Question: I'm trying to work with datatables and server-side processing. This is what I have in my view:
'''
<table id="datatables" class="display">
<thead>
<tr>
<th>Your Name</th>
<th>Date and Time</th>
<th>Actions</th>
</tr>
</thead>
<tbody>
</tbody>
</table>
<script>
$(document).ready( function () {
// DATATABLES CONFIGURATION
$('#datatables').dataTable( {
"bProcessing": true,
"bServerSide": true,
"sAjaxSource": "results/loadReportsAction"
} );
});
</script>
'''
In my ResultsController :
'''
public function loadReportsAction() {
$this->_helper->layout->disableLayout();
$this->_helper->viewRenderer->setNoRender();
$row = array();
$output = array(
"iTotalRecords" => 34,
"iTotalDisplayRecords" => 34,
"aaData" => array()
);
$sessions = SessionQuery::create()->findByQuizId(3);
foreach($sessions as $session){
$row[] = "test";
$row[] = "test2";
$row[] = "test3";
$output['aaData'][] = $row;
$row = array();
}
echo json_encode( $output );
}
'''
As you can see I just try to load strings like "test", "test2", ... .
I first want to make the data loading right and then create the filtering, sorting, ... .
When I load this I just get this error:
> DataTables warning (table id = 'datatables'): DataTables warning: JSON data from server could not be parsed. This is caused by a JSON formatting error.
This is what I get in my response:

Or check it <URL> .
He just shows the existing HTML but not the json that was sent.
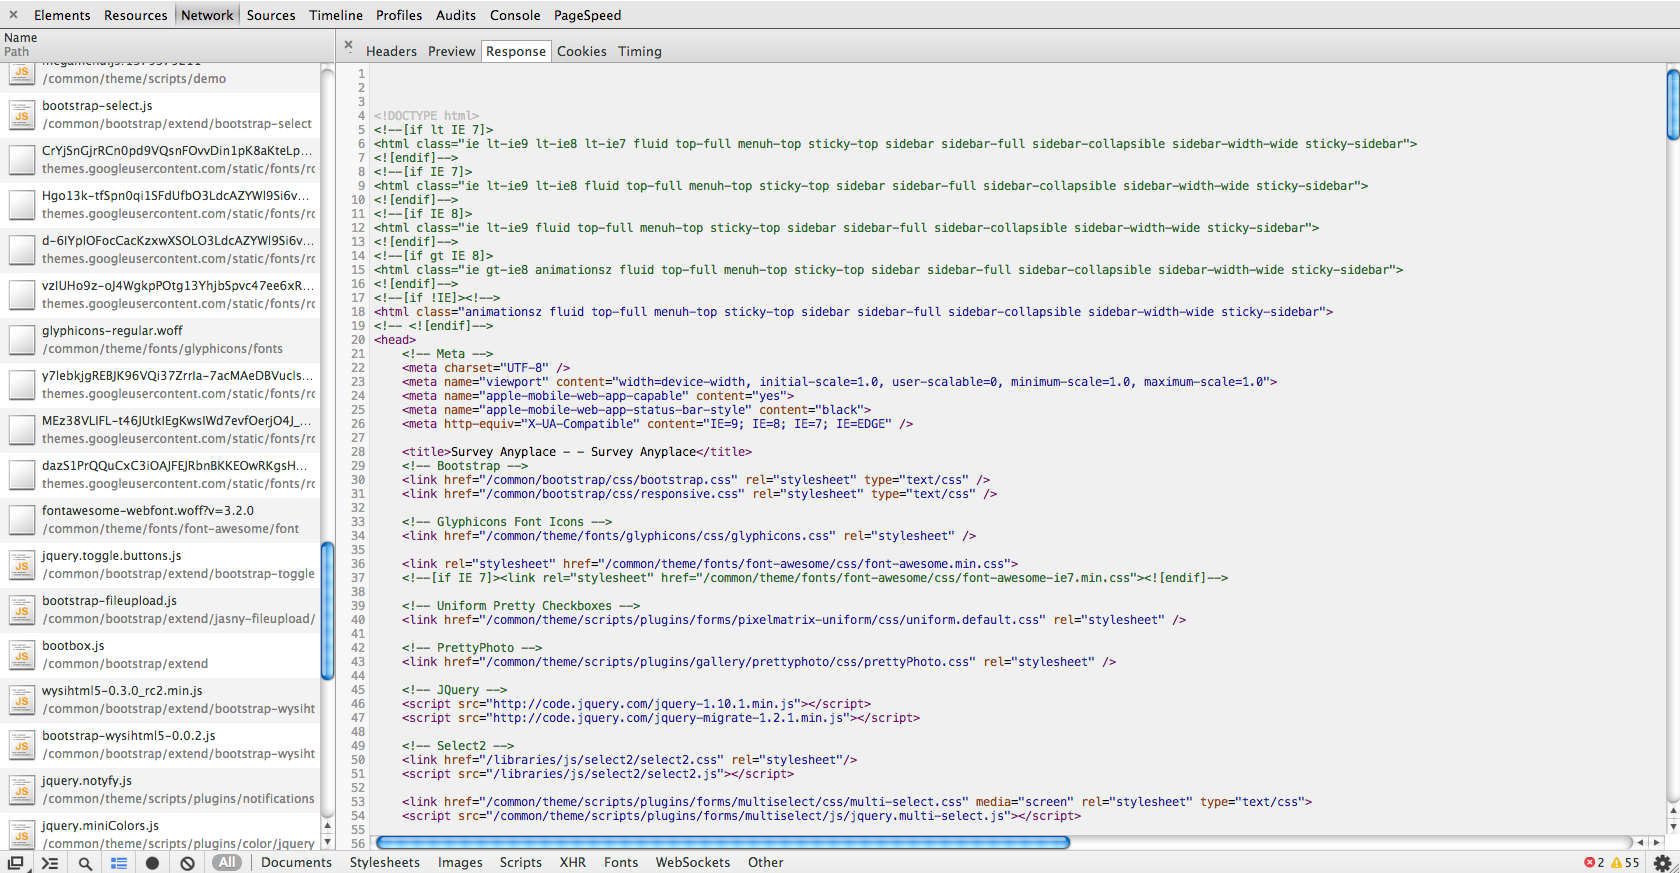
Answer: There is a action helper <URL> to output json which will handle both disabling layout and sending data as json with correct headers.
I don't see anything wrong in your code but I suggest you do this
'''
<table id="datatables" class="display">
<thead>
<tr>
<th>Your Name</th>
<th>Date and Time</th>
<th>Actions</th>
</tr>
</thead>
<tbody>
</tbody>
</table>
<script>
$(document).ready( function () {
// DATATABLES CONFIGURATION
$('#datatables').dataTable( {
"bProcessing": true,
"bServerSide": true,
"sAjaxSource": "results/load-reports"// Change this line
} );
});
</script>
public function loadReportsAction() {
$this->_helper->layout->disableLayout();// Comment this line
$this->_helper->viewRenderer->setNoRender();// Comment this line
$row = array();
$output = array(
"iTotalRecords" => 34,
"iTotalDisplayRecords" => 34,
"aaData" => array()
);
$sessions = SessionQuery::create()->findByQuizId(3);
foreach($sessions as $session){
$row[] = "test";
$row[] = "test2";
$row[] = "test3";
$output['aaData'][] = $row;
$row = array();
}
echo json_encode( $output );// Comment this line
$this->_helper->json->sendJson($output);
}
'''